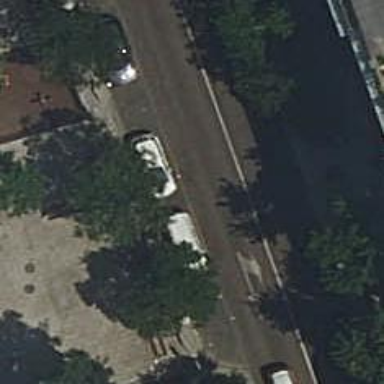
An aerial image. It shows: Taxi stand.